Interaction volume radius: 5 \u00c5
Interaction volume height: 15 \u00c5
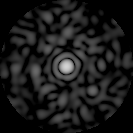
Disorder parameter: 0.8235